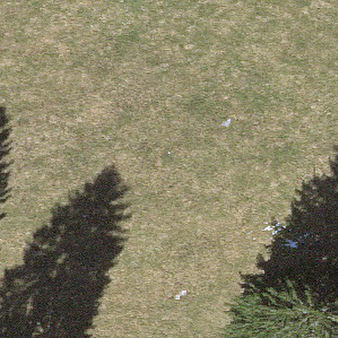
Label: other